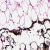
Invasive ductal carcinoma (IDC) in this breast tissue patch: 0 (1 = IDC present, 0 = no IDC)